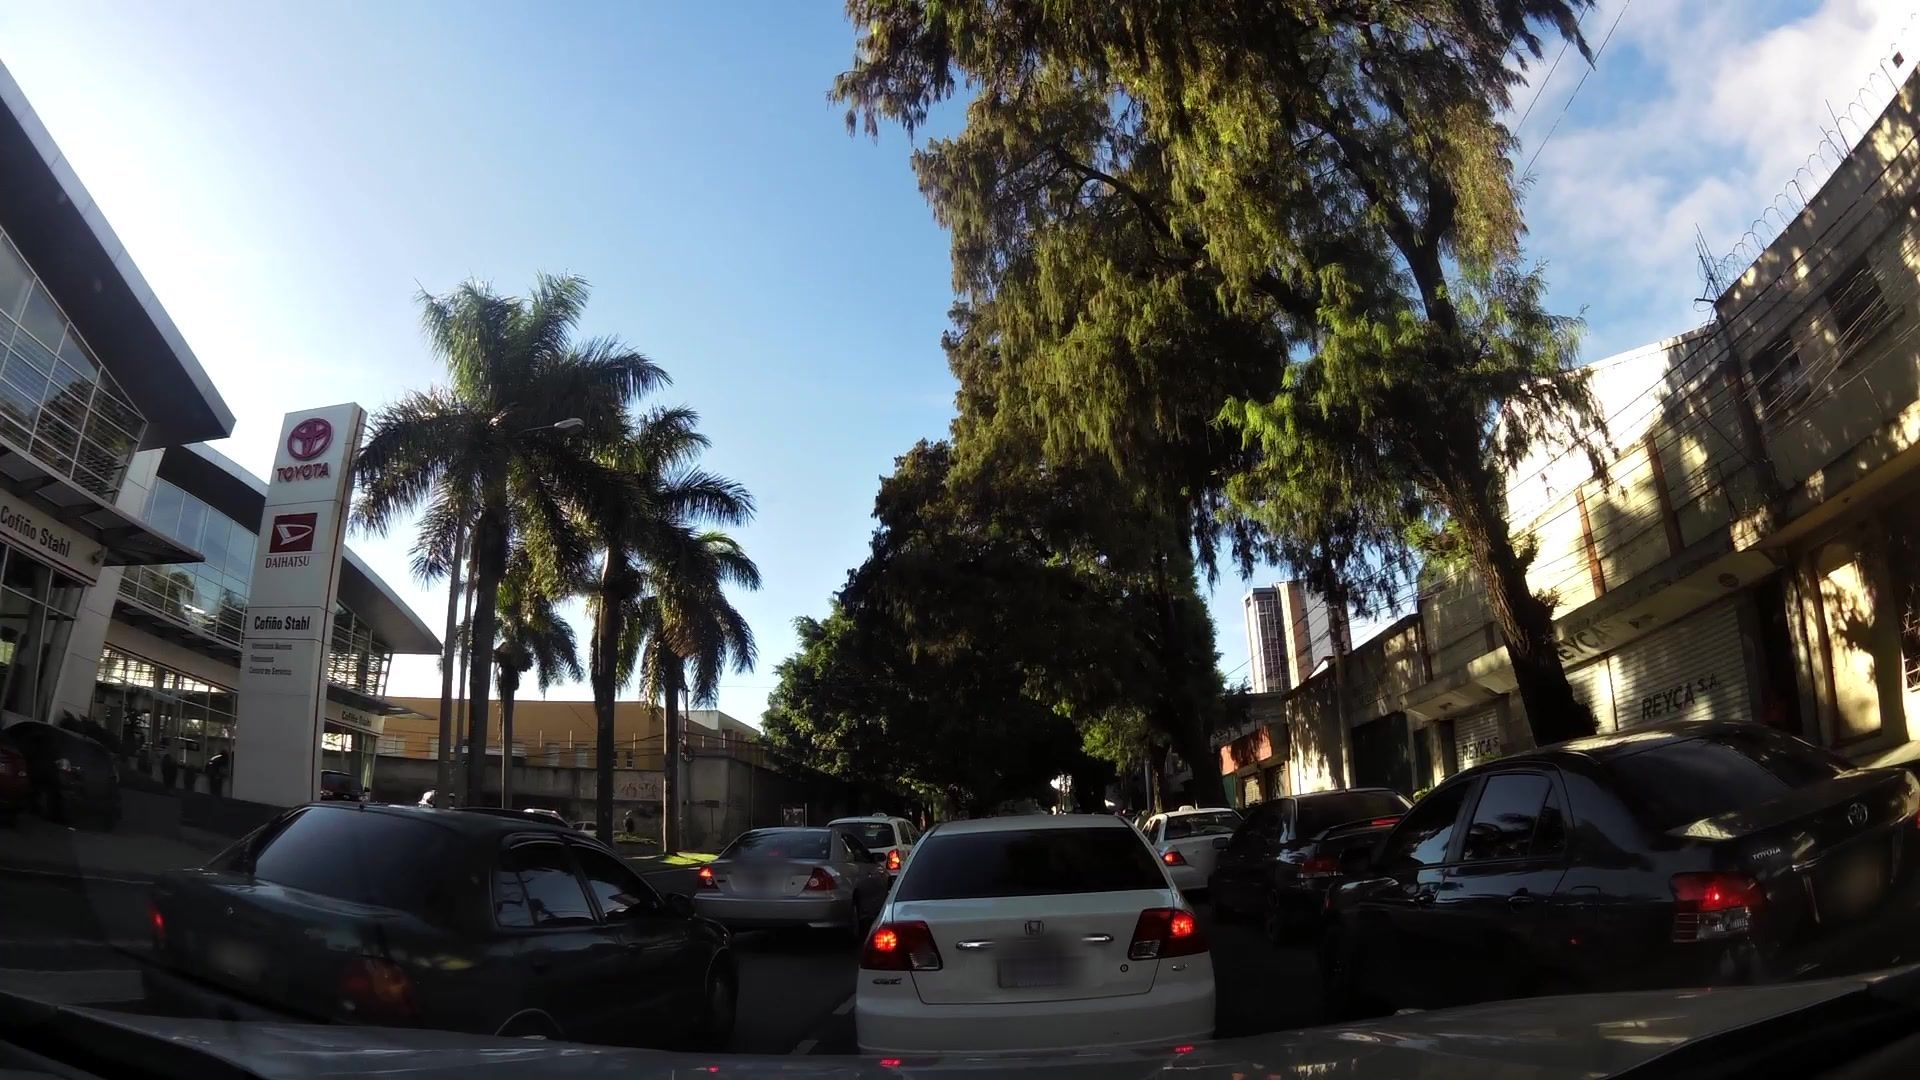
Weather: clear
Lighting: day
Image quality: good
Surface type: driving surface
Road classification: secondary
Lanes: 2
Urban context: urban centre
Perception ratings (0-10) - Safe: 4.2, Lively: 9.05, Beautiful: 6.6, Boring: 1.01, Depressing: 5.12, Wealthy: 7.93